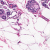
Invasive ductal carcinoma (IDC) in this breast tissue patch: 0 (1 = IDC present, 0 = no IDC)